Question: Count the number of objects in the diagram.
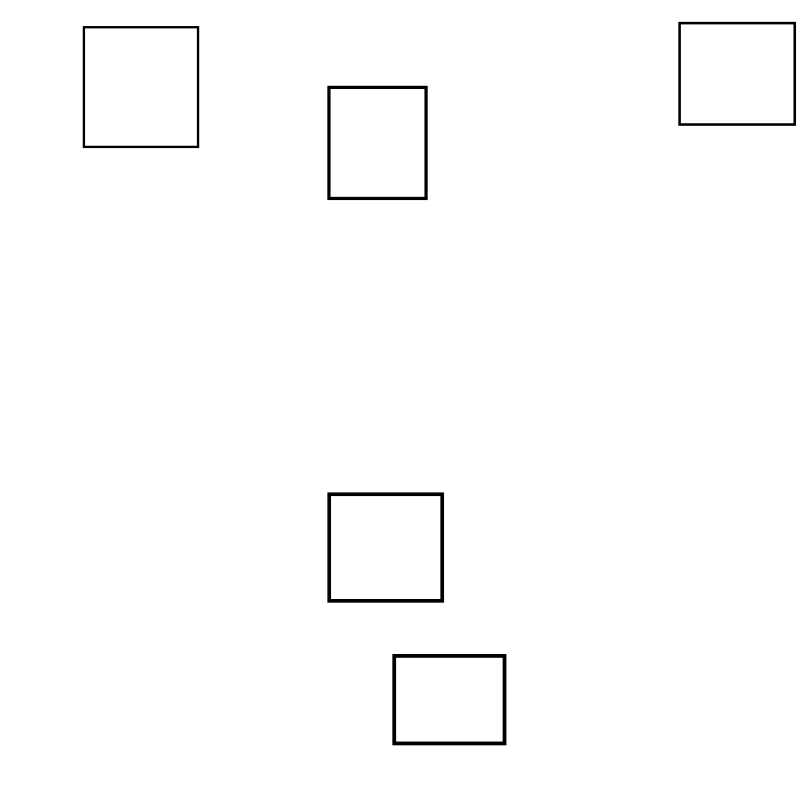
Answer: 5